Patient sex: M
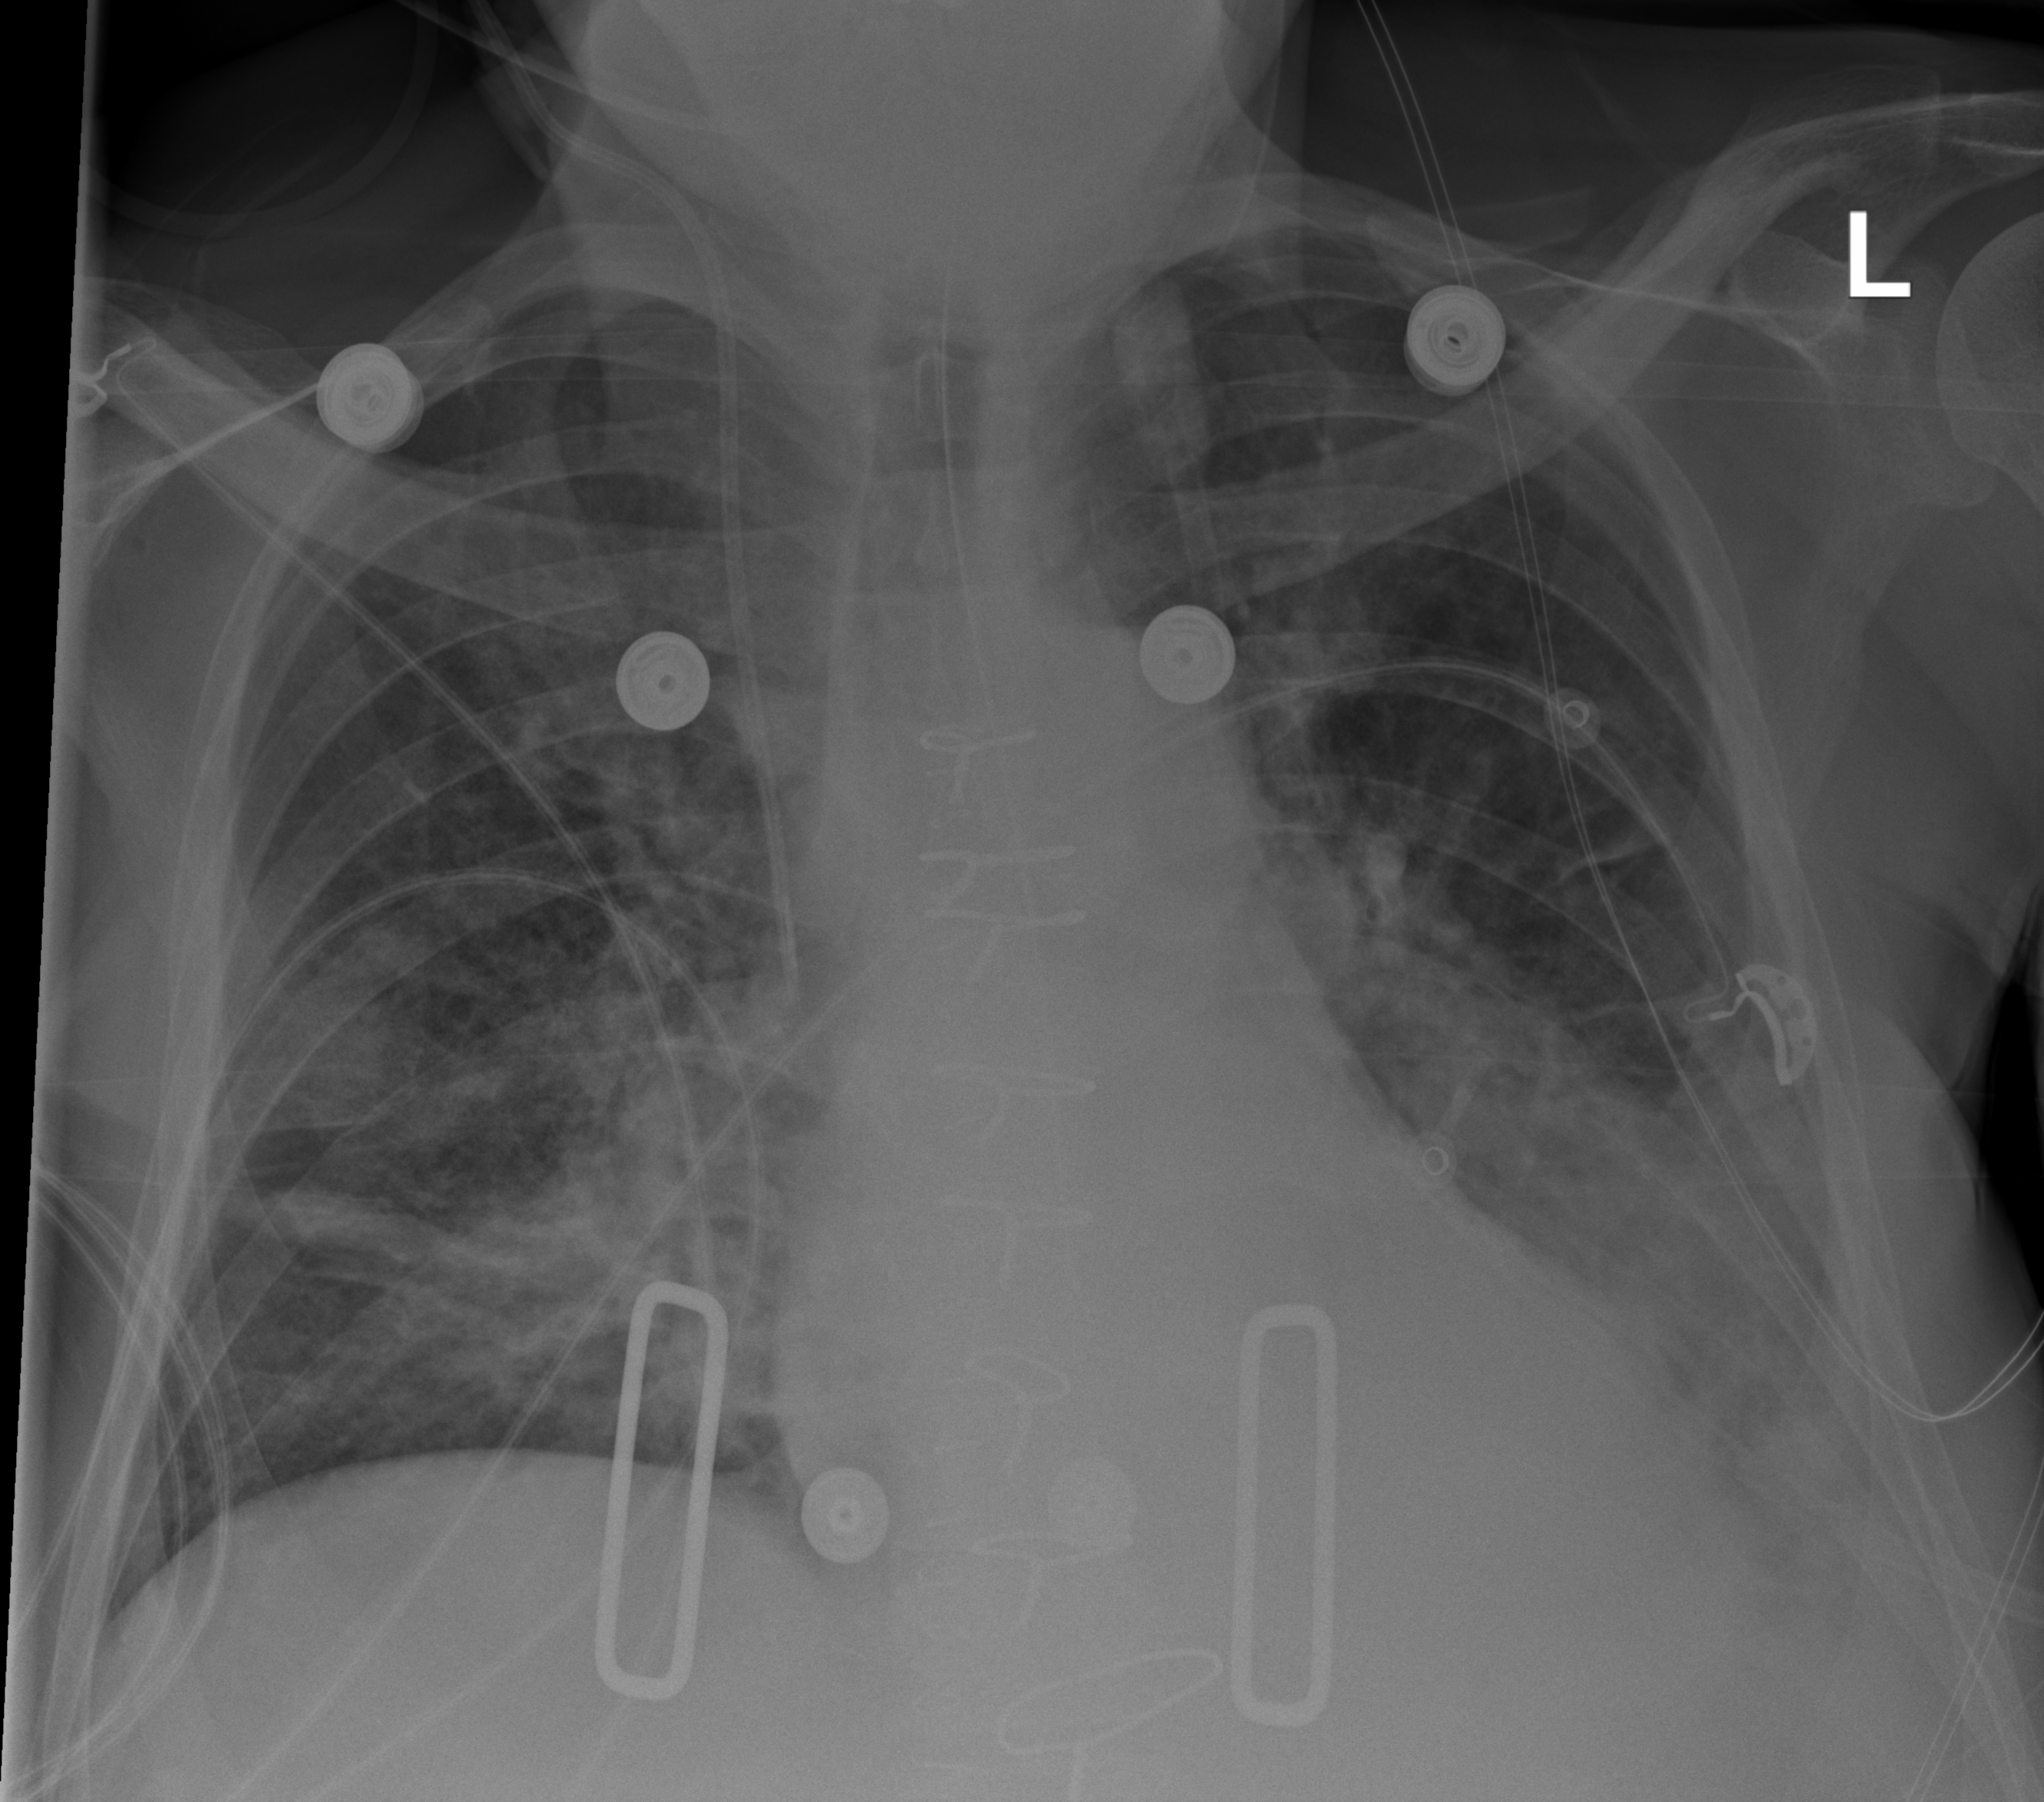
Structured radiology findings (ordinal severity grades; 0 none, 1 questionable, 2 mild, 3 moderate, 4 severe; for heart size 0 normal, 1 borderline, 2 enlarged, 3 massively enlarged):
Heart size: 2
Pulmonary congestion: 2
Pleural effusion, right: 0
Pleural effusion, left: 2
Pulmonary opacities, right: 2
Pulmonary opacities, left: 3
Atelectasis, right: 2
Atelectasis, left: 2